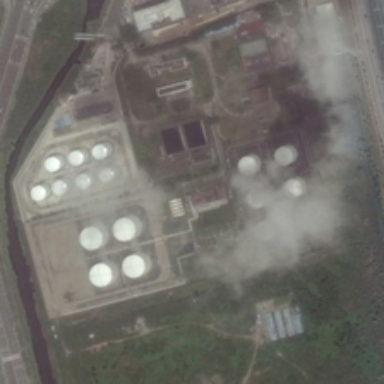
There is a big lake in front of the huge factory .